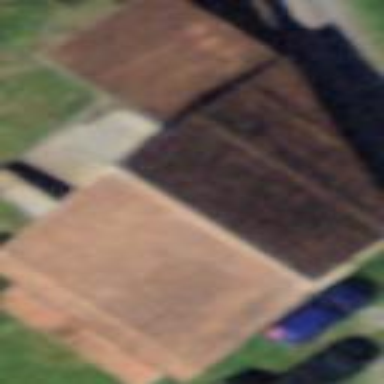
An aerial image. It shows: Barn.